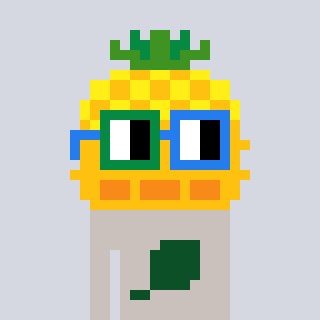
a pixel art character with square green and blue glasses, a pineapple-shaped head and a foggrey-colored body on a cool background